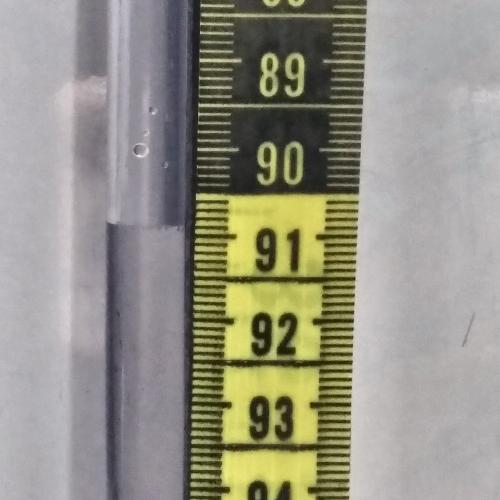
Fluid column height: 90.9 cm